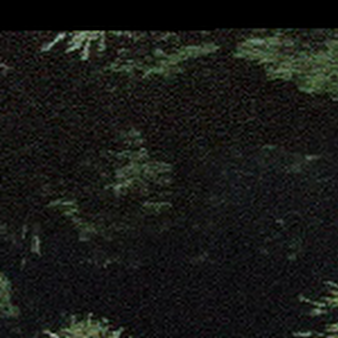
Label: other